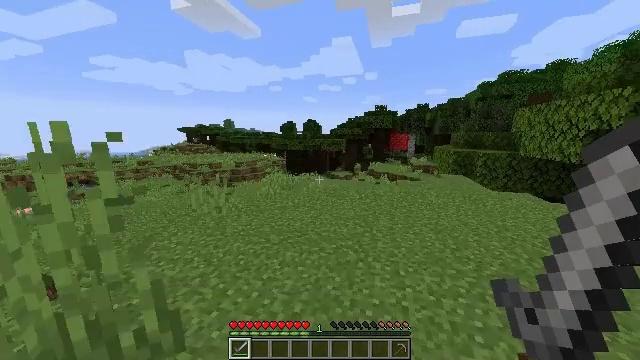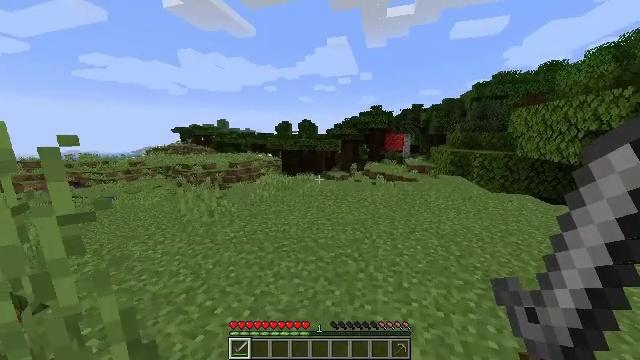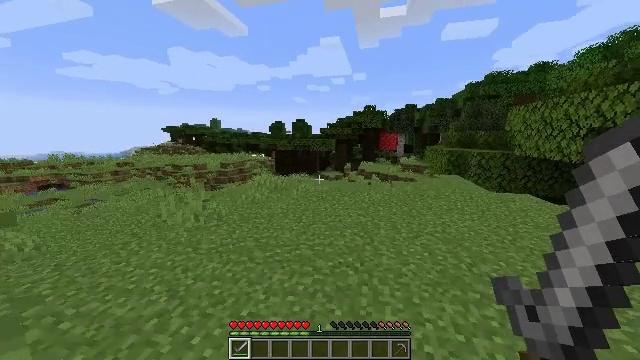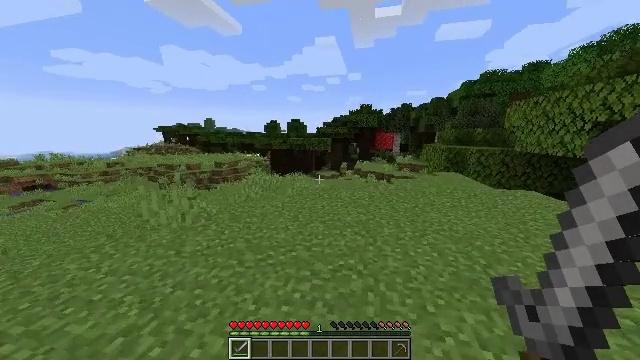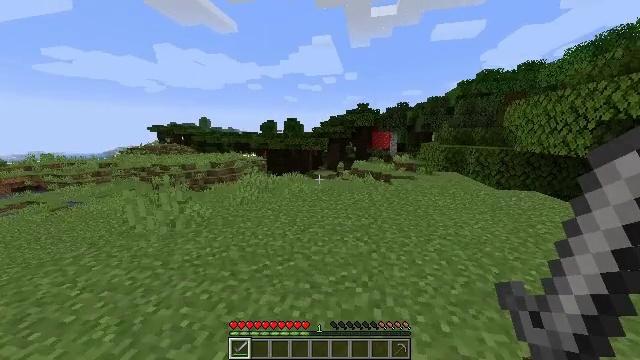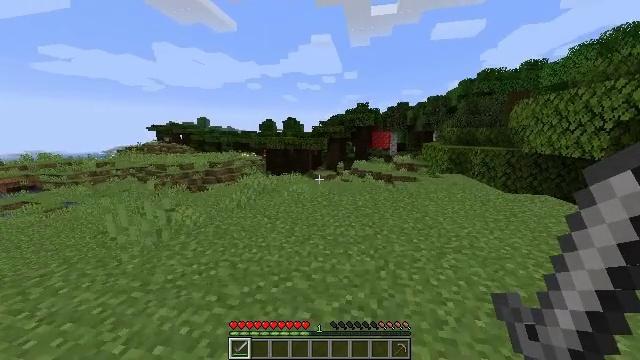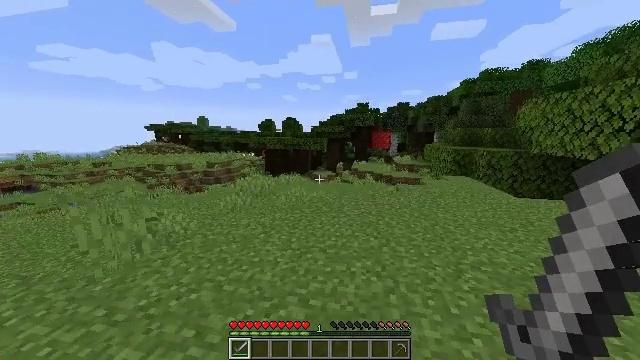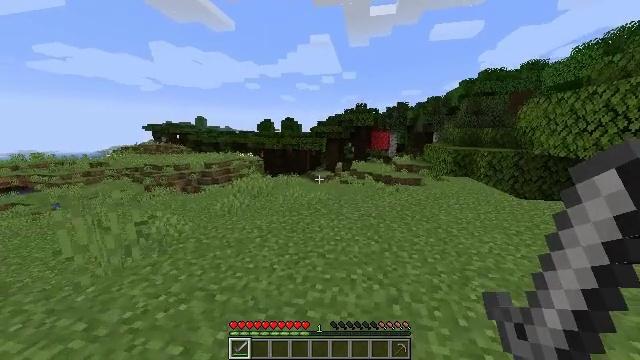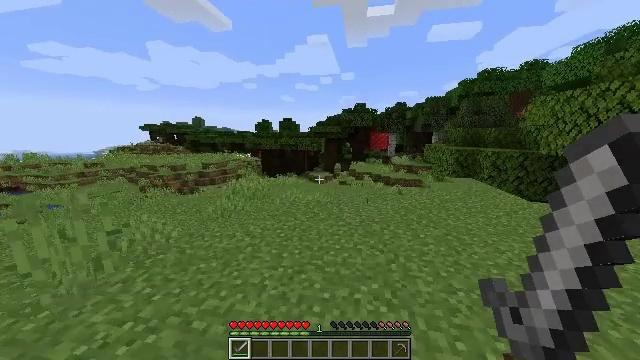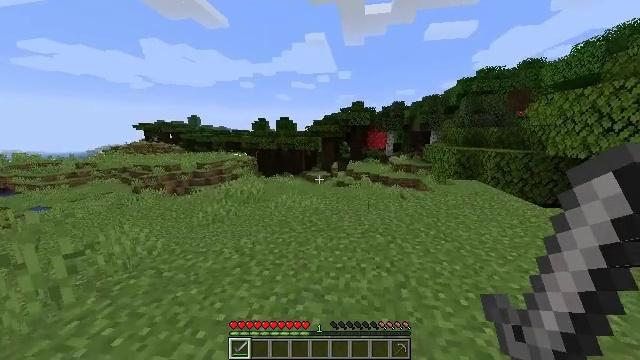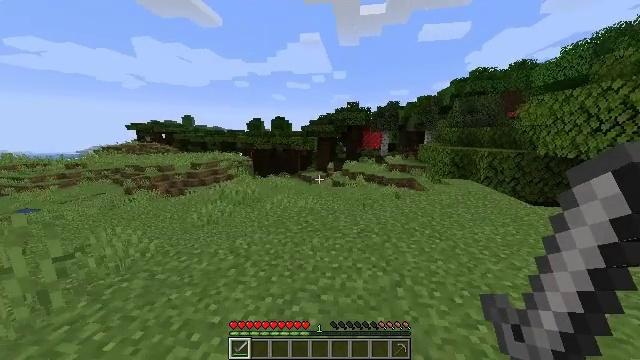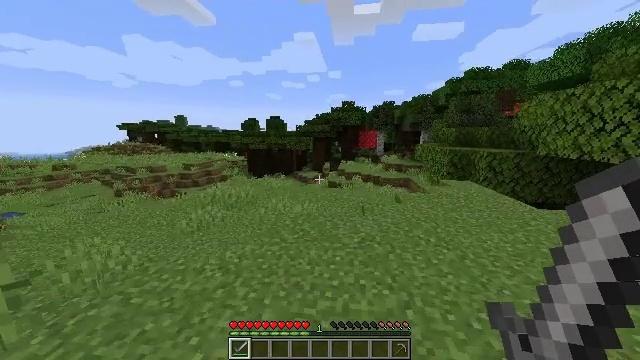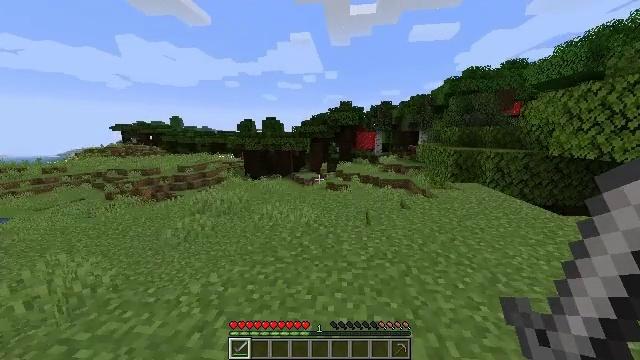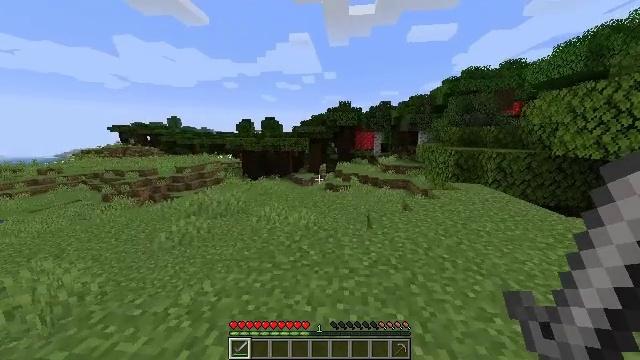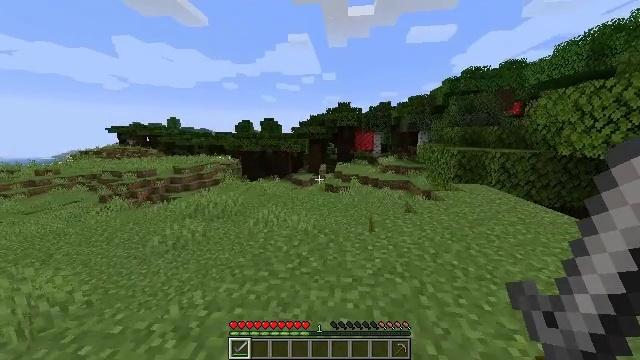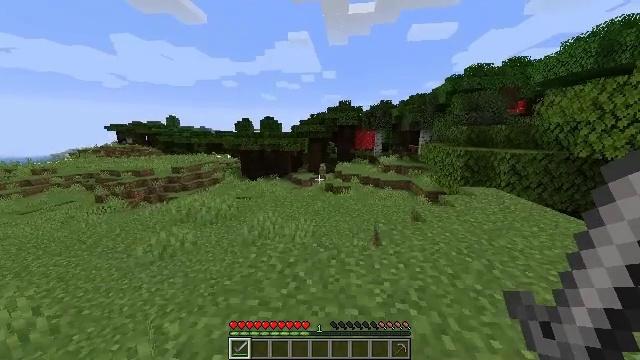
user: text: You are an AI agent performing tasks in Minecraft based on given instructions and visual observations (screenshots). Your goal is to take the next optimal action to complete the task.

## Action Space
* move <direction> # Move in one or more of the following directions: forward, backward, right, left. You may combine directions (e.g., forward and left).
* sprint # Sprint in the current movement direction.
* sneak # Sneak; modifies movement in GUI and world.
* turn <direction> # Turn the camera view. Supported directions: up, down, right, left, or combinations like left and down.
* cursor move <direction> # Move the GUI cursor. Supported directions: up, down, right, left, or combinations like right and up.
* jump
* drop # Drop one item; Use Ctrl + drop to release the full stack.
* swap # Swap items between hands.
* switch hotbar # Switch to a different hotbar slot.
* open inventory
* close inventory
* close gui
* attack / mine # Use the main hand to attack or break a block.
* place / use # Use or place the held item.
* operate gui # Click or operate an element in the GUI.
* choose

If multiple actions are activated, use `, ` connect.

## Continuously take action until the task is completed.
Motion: motion action
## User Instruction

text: Get cooked cod by cooking cod in the furnace.
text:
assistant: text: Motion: move forward, turn right, jump
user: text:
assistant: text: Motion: move forward, turn right
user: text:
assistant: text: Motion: move forward, turn right
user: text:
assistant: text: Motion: move forward
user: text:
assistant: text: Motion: move forward
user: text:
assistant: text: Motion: move forward
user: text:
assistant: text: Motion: move forward
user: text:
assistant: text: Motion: move forward
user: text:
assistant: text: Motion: move forward
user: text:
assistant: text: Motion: move forward, turn right
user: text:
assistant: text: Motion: move forward, turn right
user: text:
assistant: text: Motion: move forward
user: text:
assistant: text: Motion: move forward
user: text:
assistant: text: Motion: move forward
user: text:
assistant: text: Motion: move forward
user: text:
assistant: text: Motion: move forward and move right
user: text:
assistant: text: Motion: move forward and move right
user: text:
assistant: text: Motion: move forward and move right
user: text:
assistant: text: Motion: move forward and move right
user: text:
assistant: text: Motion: move forward and move right
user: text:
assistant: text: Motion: move forward and move right
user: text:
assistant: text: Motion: move forward and move right
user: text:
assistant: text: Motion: move forward and move right, turn right
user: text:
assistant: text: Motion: move forward and move right, turn right
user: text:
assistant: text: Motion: move forward and move right, turn right
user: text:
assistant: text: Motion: move forward and move right, turn right
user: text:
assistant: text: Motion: move forward and move right, turn right
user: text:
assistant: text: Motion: move forward, turn right
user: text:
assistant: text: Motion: move forward, turn right
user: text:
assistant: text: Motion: move forward, turn right